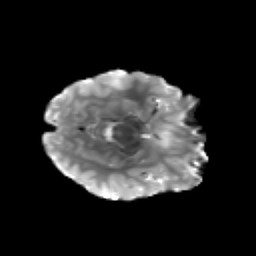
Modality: T2w
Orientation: axial
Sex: female
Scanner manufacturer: siemens
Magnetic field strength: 3 T
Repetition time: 5 s
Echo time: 0.071 s